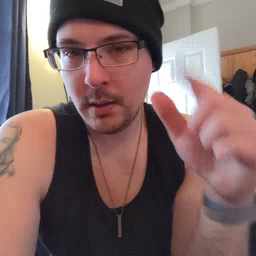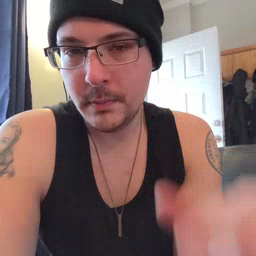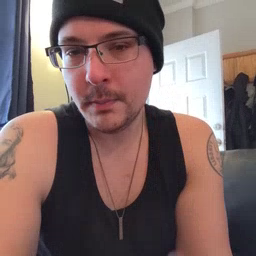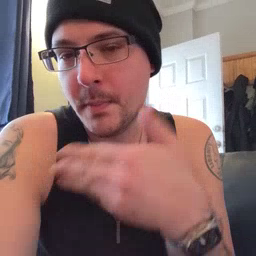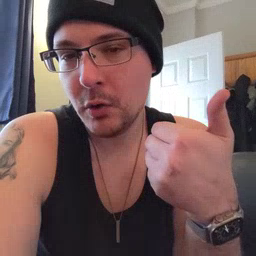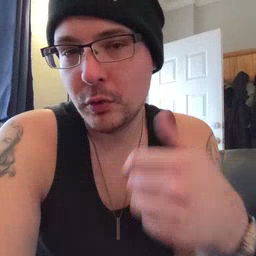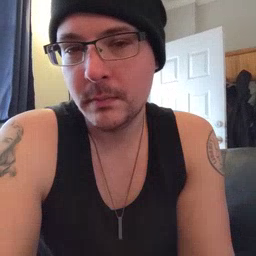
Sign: better